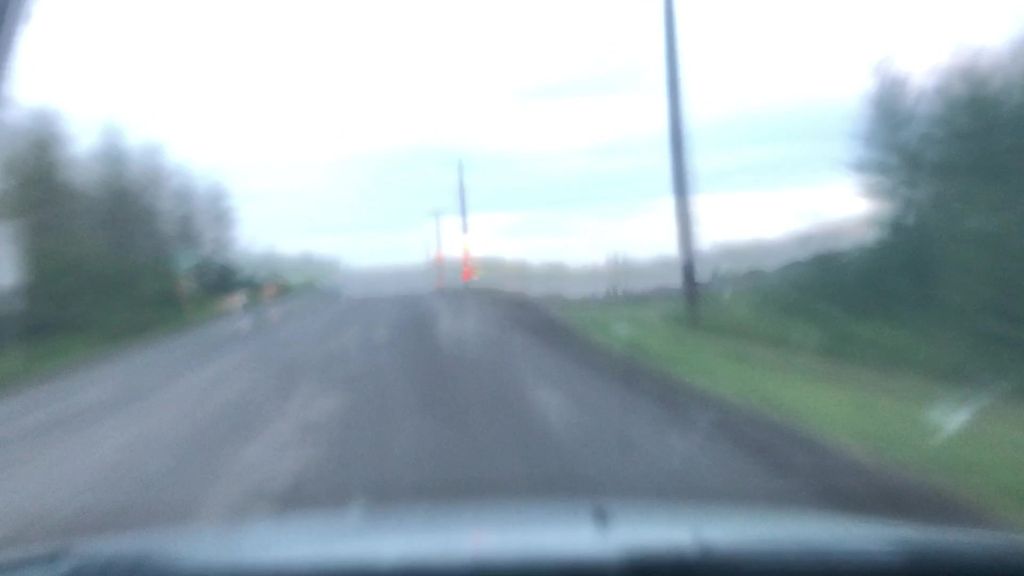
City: edmonton